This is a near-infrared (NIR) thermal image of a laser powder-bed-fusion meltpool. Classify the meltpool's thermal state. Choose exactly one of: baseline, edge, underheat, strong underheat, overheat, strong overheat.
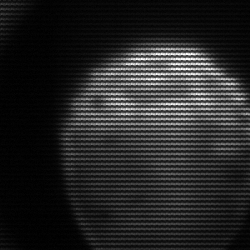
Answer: edge